Question: I am a beginner to AspectJ. I am using it to take screenshots in my webdriver programs. Following is my package structure.

I want to know that how do I run my programs in Browser class so that it uses AspectJ aspects defined in the Screenshots class.
Right now when I run my tests as TestNG tests in eclipse the aspects do not run.
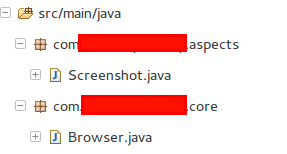
Answer: 1. Make sure that you have AspectJ Development Tools plugin installed
2. Convert your project to AspectJ project using context menu Configure/Convert to AspectJ project
Your project should work now using internal aspects. If the aspects are external - put them on your class path.